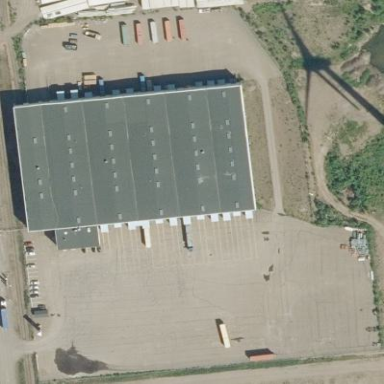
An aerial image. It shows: Industrial area with warehouses.